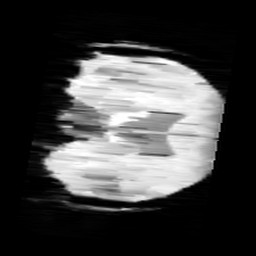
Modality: minIP
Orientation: coronal
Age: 11
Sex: male
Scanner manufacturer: siemens
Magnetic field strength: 3 T
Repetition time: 0.027 s
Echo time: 0.02 s